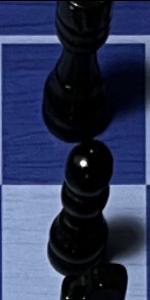
Label: Pawn_Black